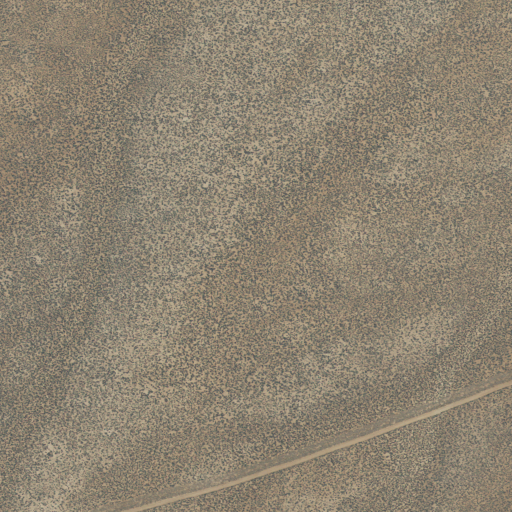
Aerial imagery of plain(s) in Utah named Neck of the Desert containing only shrub